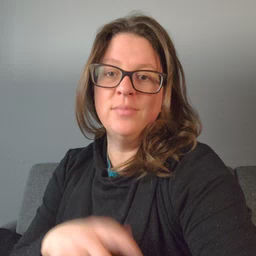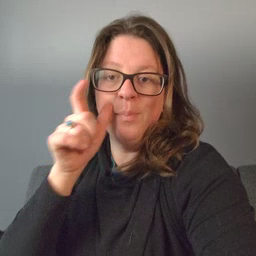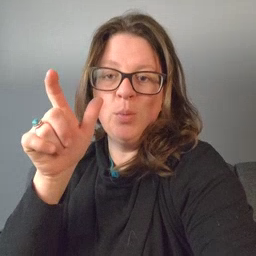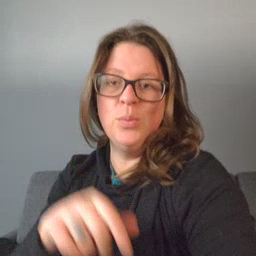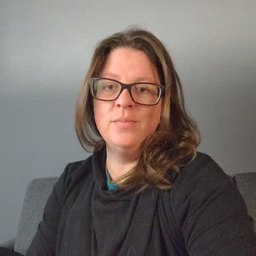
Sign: moon